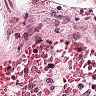
Metastatic tissue present: no